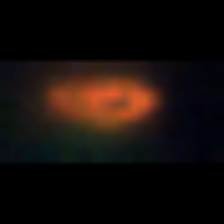
Taxon: Unknown_phyto
Group: Unknown